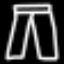
Label: pants